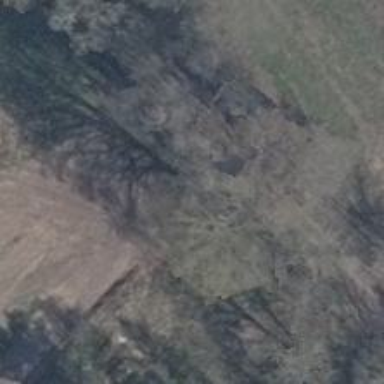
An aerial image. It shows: Row of trees in natural setting.